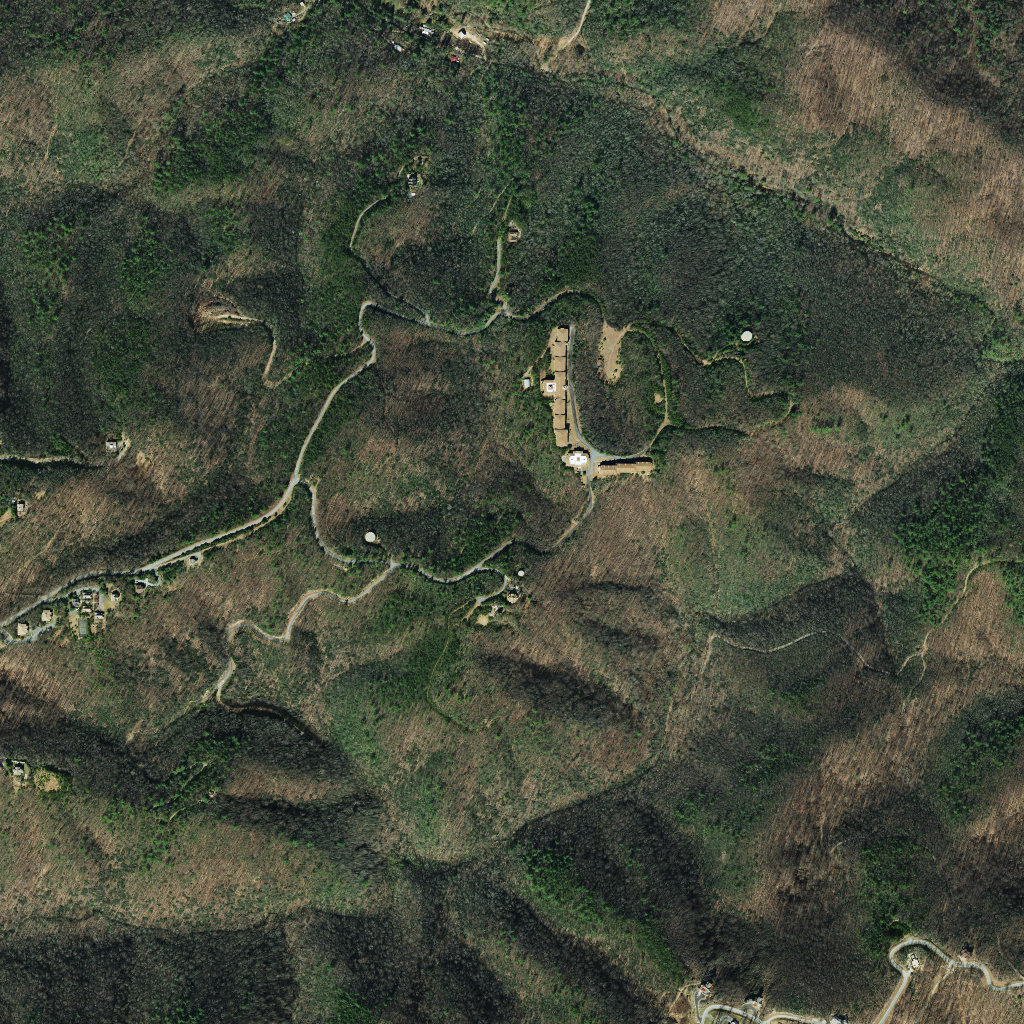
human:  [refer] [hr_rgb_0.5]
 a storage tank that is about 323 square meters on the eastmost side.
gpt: <box>[[72, 32, 73, 33, 0]]</box>